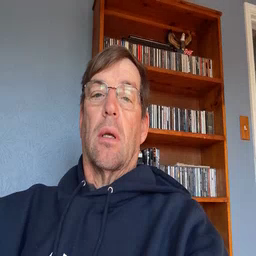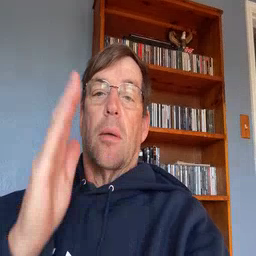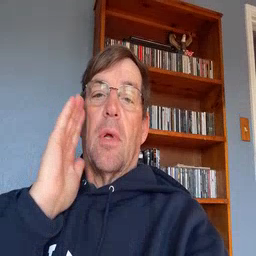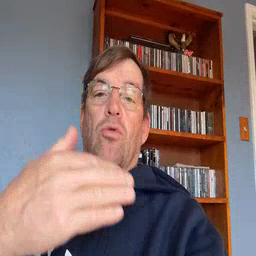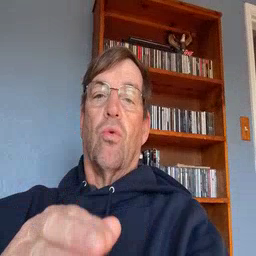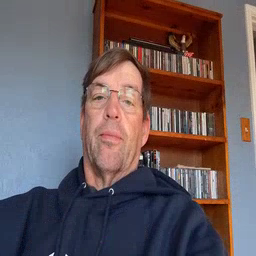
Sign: bedroom